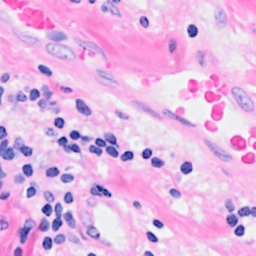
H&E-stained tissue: Breast